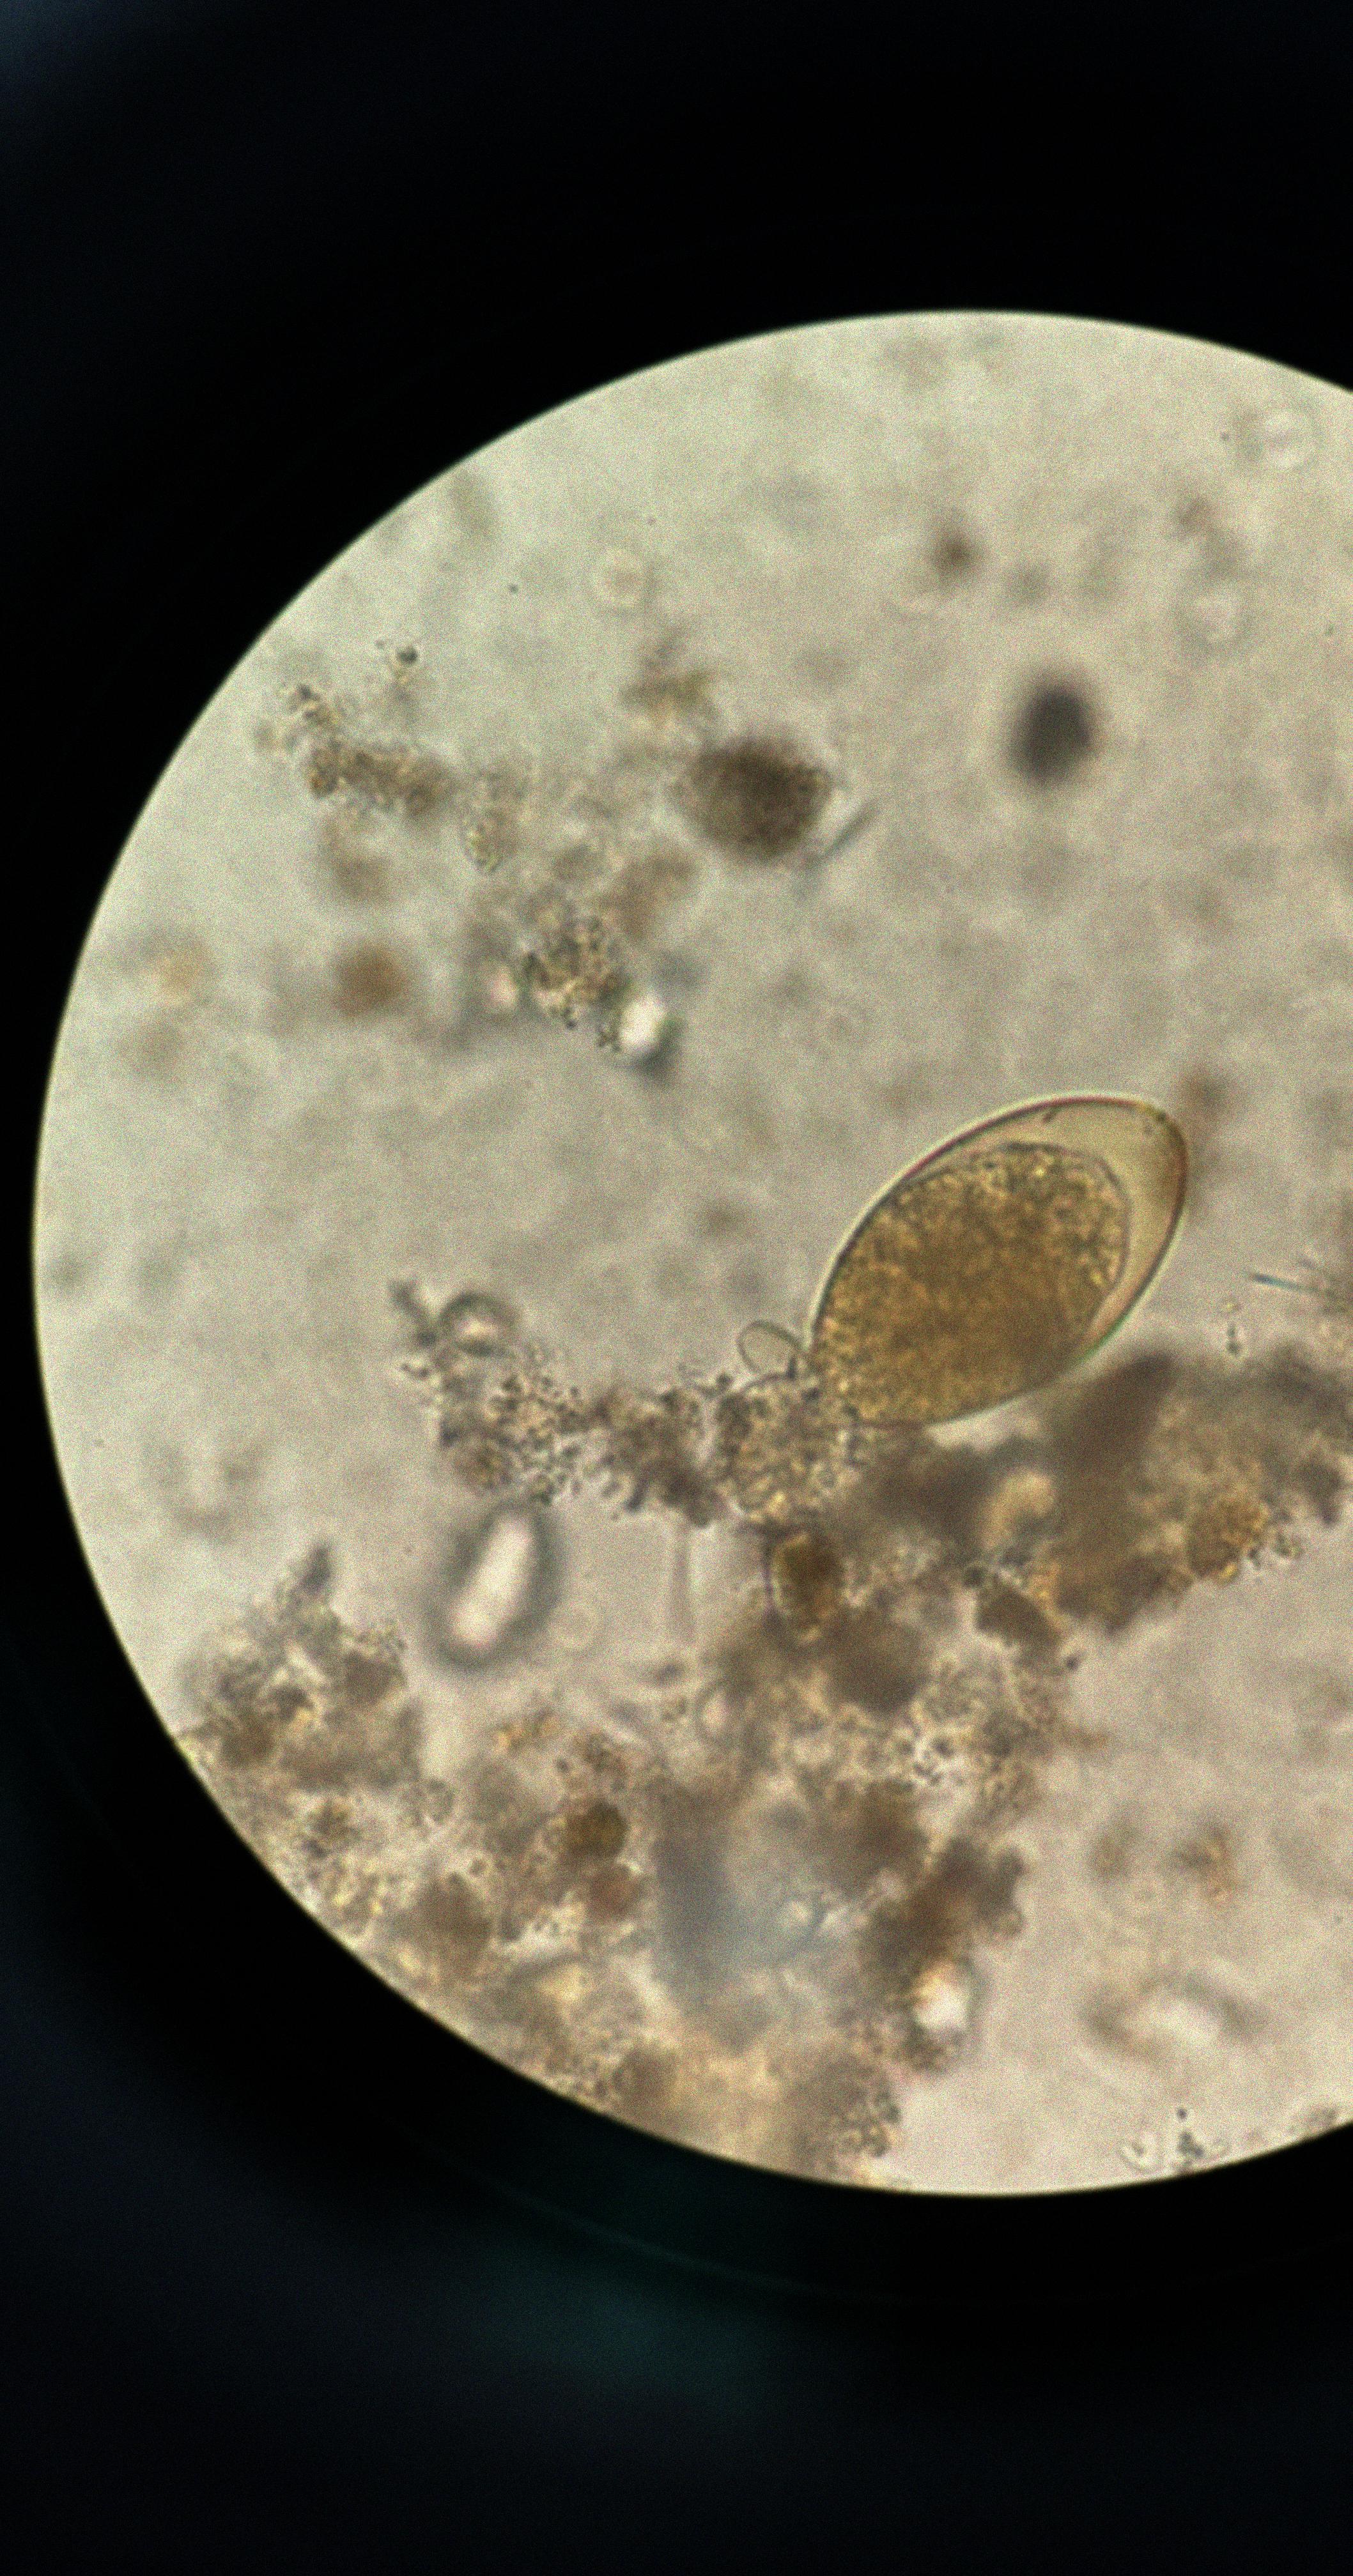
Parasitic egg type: Fasciolopsis buski